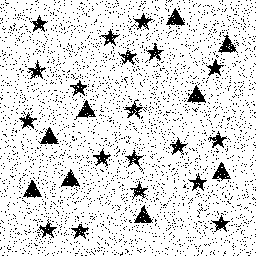
Squares: 0
Triangles: 9
Stars: 19
Total shapes: 28